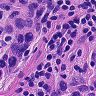
Metastatic tissue present: yes